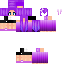
A female human skin with pale skin, wearing blonde long hair dressed in a purple hoodie and black shorts, featuring a closed mouth.